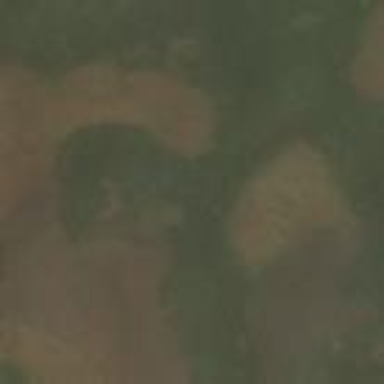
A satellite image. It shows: Savanna grassland.